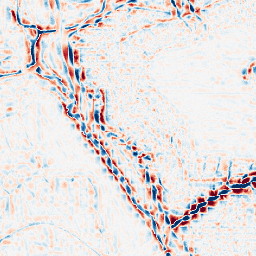
Category: wavelet
Decomposition family: wavelet_biorthogonal
Decomposition parameters: wavelet: bior2.4
level: 3
Upsampling method: bicubic
Upsampling parameters: scale: 8
Upsampling scale: 8